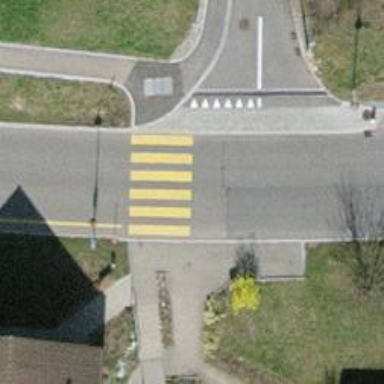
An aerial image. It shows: Uncontrolled crossing on the road.